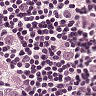
Metastatic tissue present: yes